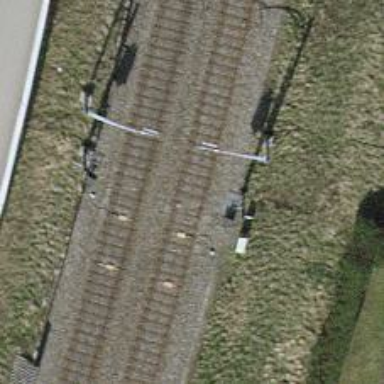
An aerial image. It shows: Railway signal.